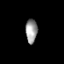
Tissue: prostate
Cell type: Myeloid cells
Senescence score: 0.6867
Nuclear area (px): 276
Mean DAPI intensity: 153.272